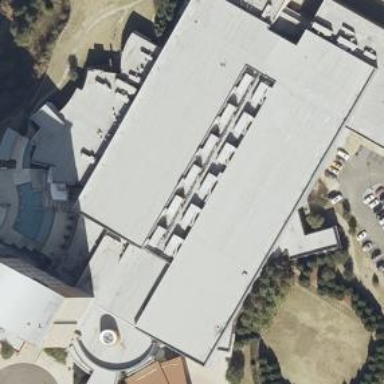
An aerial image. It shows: Building that serves as casino.